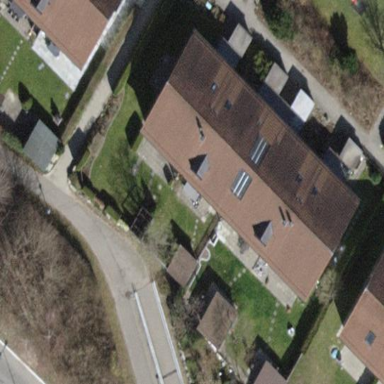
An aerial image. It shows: Terrace building with tiled roof.